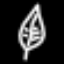
Label: leaf